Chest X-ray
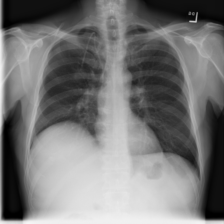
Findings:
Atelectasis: negative
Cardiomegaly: negative
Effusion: negative
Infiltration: negative
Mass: negative
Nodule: negative
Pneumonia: negative
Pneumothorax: negative
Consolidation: negative
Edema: negative
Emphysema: negative
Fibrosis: negative
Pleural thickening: negative
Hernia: negative